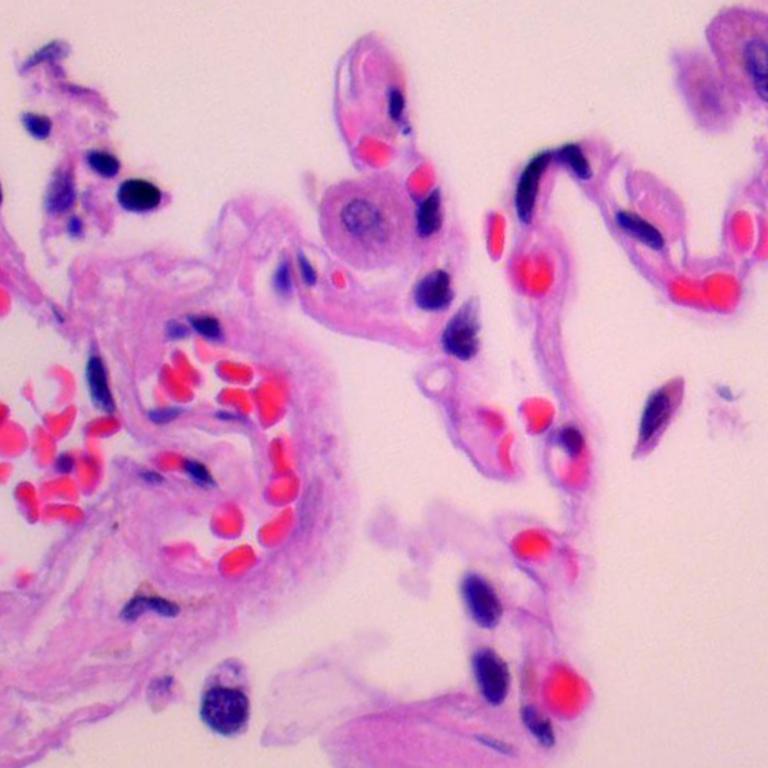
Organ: lung
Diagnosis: benign